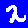
Digit: 2